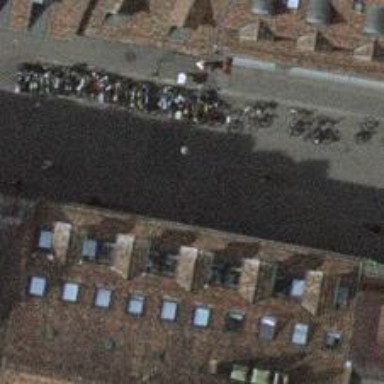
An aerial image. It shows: Bicycle parking area with bollards.